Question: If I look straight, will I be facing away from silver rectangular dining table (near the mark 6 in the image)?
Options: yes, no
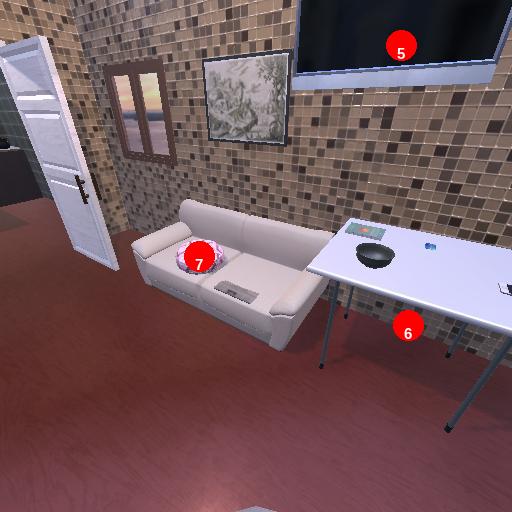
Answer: yes